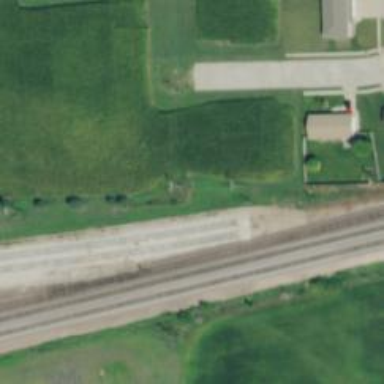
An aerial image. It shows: Railway spur service.